Question: Articles on image compression often focus on generating the best possible image quality (PSNR) given a fixed compression ratio. I'm curious about getting the best possible compression ratio given a maximum permissible per-pixel error. My instinct is to greedily remove the smallest coefficients in the transformed data, keep track of the error I've caused, until I can't remove any more without passing the maximum error. But I can't find any papers to confirm it. Can anyone point me to a reference about this problem?
---
## edit
Let me give some more details. I'm trying to compress depth images from 3D scanners, not regular images. Color is not a factor. Depth images tend to have large smooth patches, but accurate discontinuities are important. Some pixels will be empty - outside the scanner's range or low confidence level - and not require compression.

The algorithm will need to run fast - optimally at 30 fps like the Microsoft Kinect, or at least somewhere in the 100 millisecond area. The algorithm will be included in a library I distribute. I prefer to minimize dependencies, so compression schemes that I can implement myself in a reasonably small amount of code are preferable.
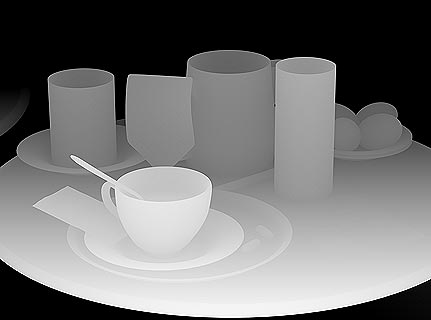
Answer: This answer won't satisfy your request for references, but it's too long to post as a comment.
First, depth buffer compression for computer generated imagery may apply to your case. Usually this compression is done at the hardware level with a transparent interface, so it's typically designed to be simple and fast. Given this, it may be worth your while to <URL>.
One of the major issues you're going to have with transform-based compressors (DCTs, Wavelets, etc...) is that there's no easy way to find compact coefficients that meet your hard maximum error criteria. (The problem you end up with looks a lot like <URL> leading to a loss of compression efficiency.
What you want is more akin to lossless compression than lossy compression. In this light, one approach would be to simply throw away the bits under your error threshold: if your maximum allowable error is X and your depths are represented as integers, integer-divide your depths by X and then apply lossless compression.
Another issue you're facing is the representation of depth -- depending on your circumstances it may be a floating point number, an integer, it may be in a projective coordinate system, or even more bizarre.
Given these restrictions, I recommend a scheme like
<URL> as it allows for a more easily adapted wavelet-like scheme where errors are more clearly localized and easier to understand and account for. Additionally, BTPC has shown a great resistance to many types of images and a good ability to handle continuous gradients and sharp edges with low loss of fidelity -- exactly the sorts of traits you're looking for.
Since BTPC is predictive, it doesn't matter particularly how your depth format is stored -- you just need to modify your predictor to take your coordinate system and numeric type (integer vs. floating) into account.
Since BTPC doesn't do terribly much math, it can run pretty fast on general CPUs, too, although it may not be as easy to vectorize as you'd like. (It sounds like you're possibly doing low level optimized game programming, so this may be a serious consideration for you.)
If you're looking for something simpler to implement I'd recommend a "filter" type of approach (similar to <URL> coder strapped on. Rather than coding the deltas perfectly to end up with lossless compression, you can code to a "good enough" degree. The advantage of doing this as compared to a quantize-then-lossless-encode style compressor is that you can potentially maintain more continuity.